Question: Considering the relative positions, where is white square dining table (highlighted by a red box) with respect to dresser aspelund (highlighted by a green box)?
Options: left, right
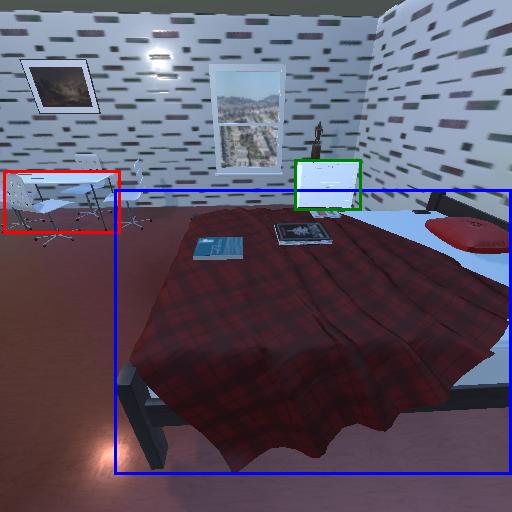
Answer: left